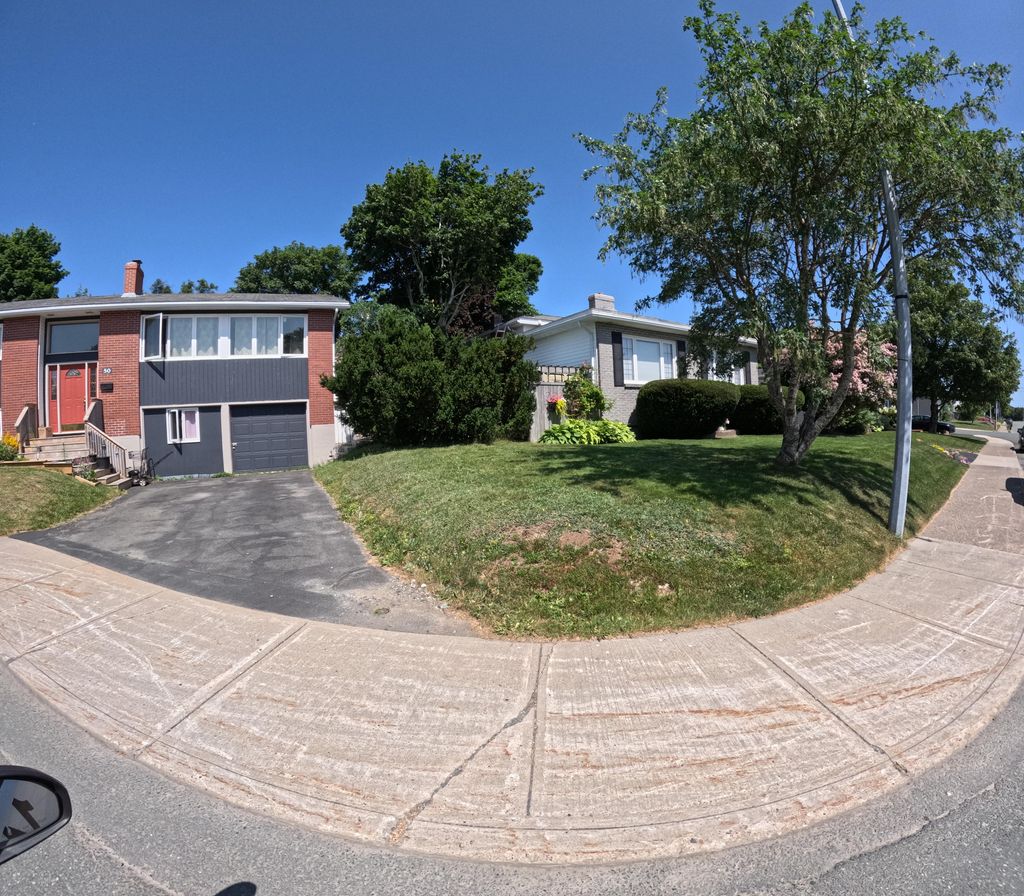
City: st_johns